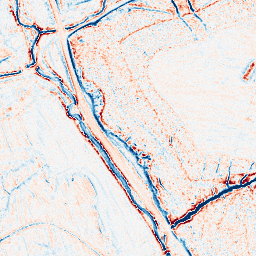
Category: edge_preserving
Decomposition family: anisotropic_diffusion
Decomposition parameters: iterations: 10
kappa: 100
gamma: 0.15
Upsampling method: edge_directed
Upsampling parameters: scale: 4
Upsampling scale: 4